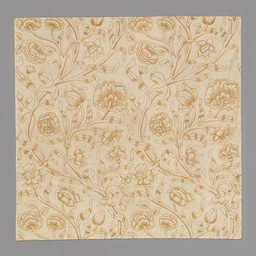
Title: Panel
Artist: Liberty & Co.
Caption: panel, arts and crafts movement, cotton (textile), block printing, textile, botanical, weaving - printed, silk (textile), embroidering, plain weaving, needlework (visual works), british, 19th century, british arts and crafts movement, foliage, floral, natural dye, wardle & co., liberty & co., a work made of cotton, plain weave; block printed; embroidered with silk in buttonhole and stem stitches, textiles, art institute of chicago